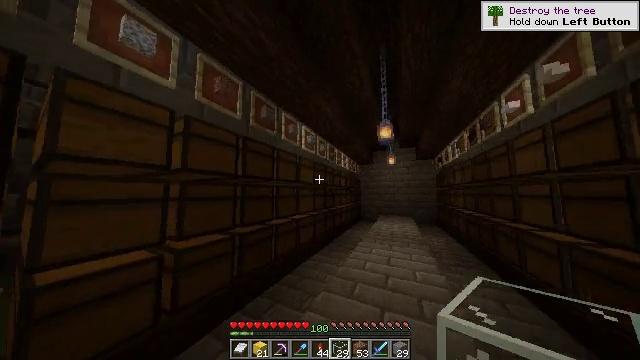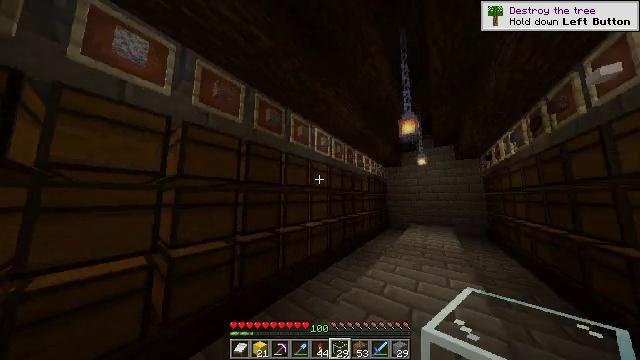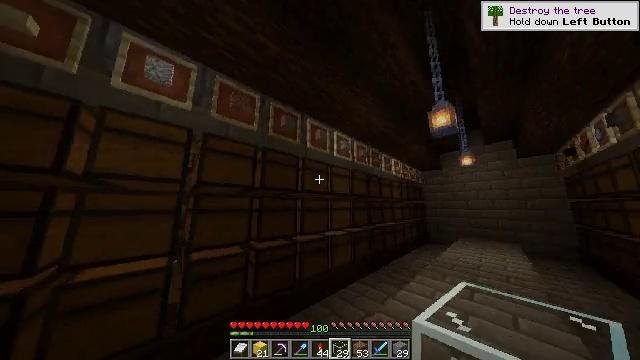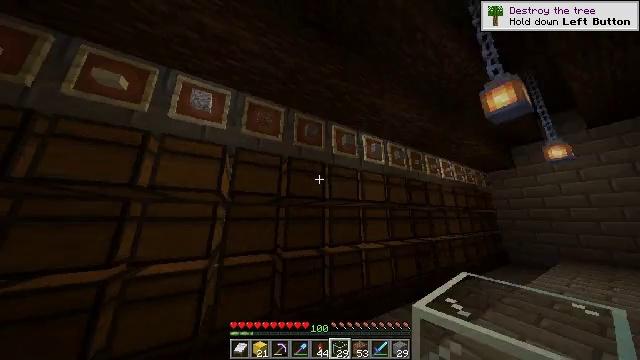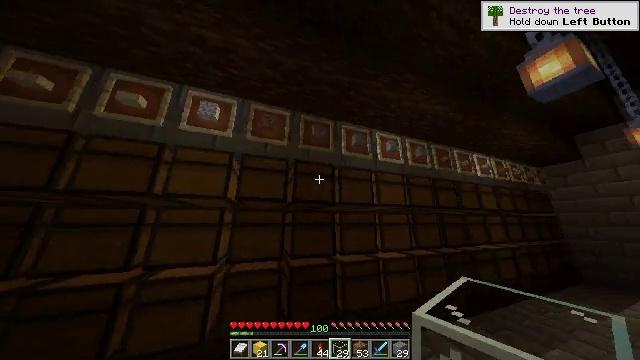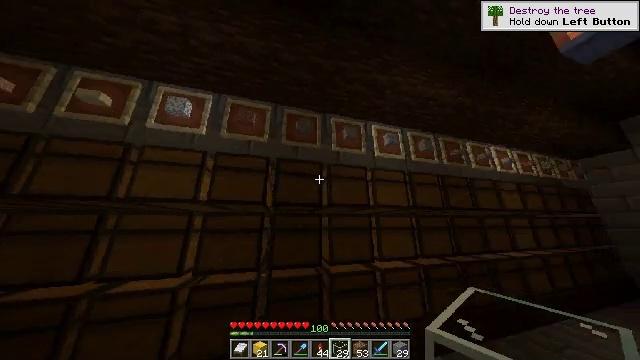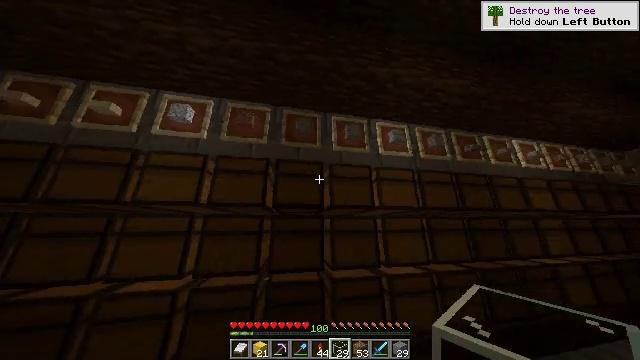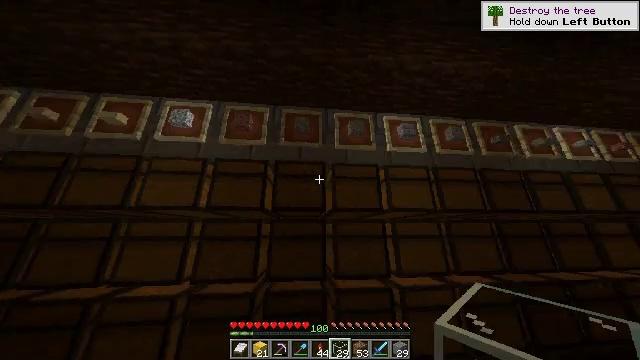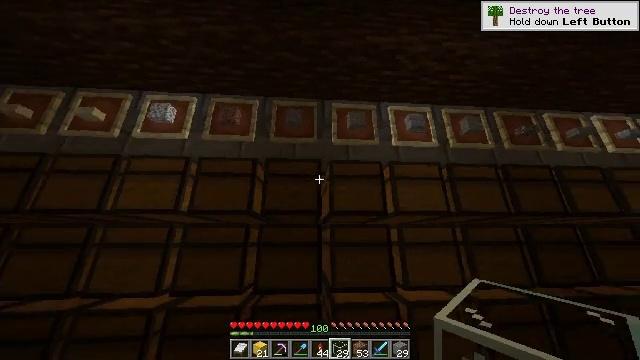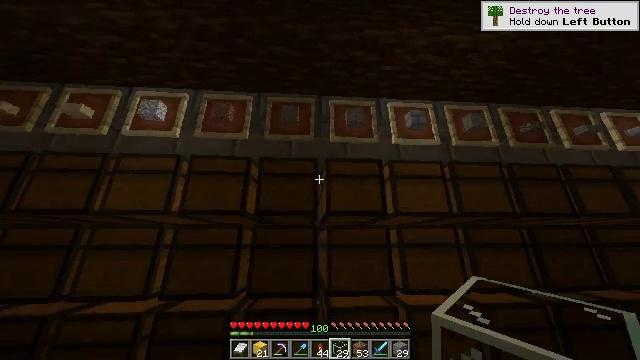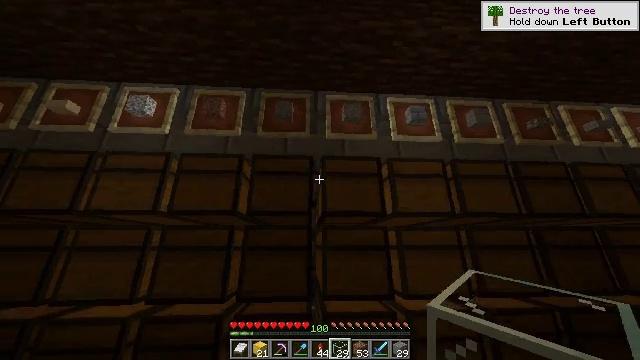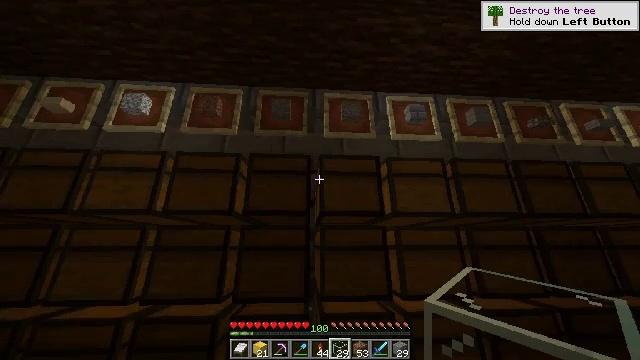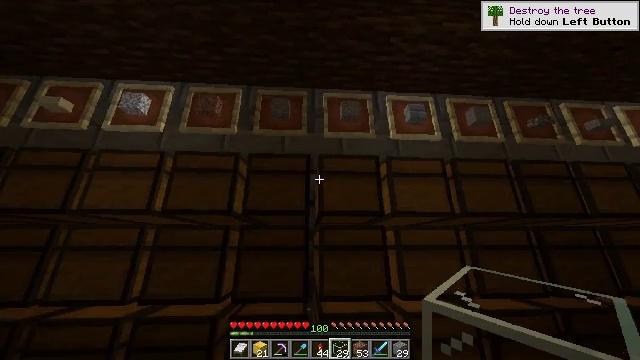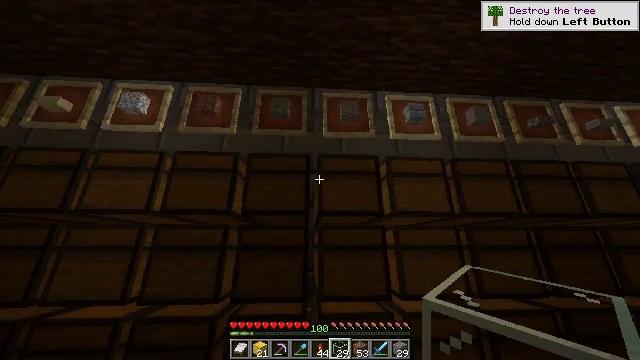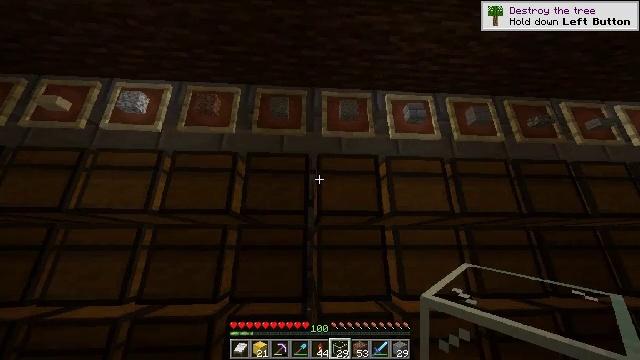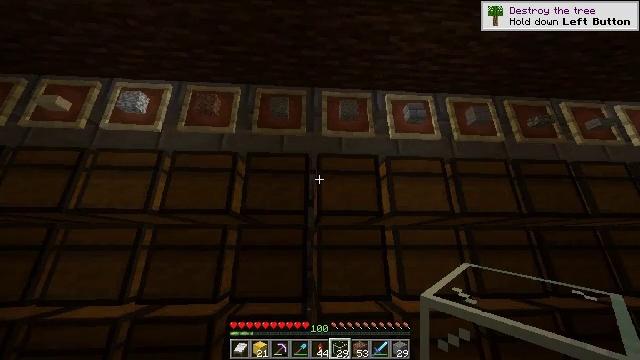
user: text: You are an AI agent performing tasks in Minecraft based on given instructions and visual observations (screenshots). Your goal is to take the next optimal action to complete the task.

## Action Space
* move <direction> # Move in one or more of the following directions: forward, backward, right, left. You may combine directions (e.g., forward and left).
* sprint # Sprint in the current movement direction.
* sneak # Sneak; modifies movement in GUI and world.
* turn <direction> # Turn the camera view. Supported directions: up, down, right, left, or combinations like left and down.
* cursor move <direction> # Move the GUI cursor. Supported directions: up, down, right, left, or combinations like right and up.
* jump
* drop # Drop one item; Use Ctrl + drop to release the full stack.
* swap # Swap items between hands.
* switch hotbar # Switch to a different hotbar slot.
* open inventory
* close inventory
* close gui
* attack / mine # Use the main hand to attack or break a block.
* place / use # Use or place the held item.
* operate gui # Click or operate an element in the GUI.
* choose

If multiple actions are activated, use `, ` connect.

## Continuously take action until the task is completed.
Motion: motion action
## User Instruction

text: Convert andesite blocks into polished andesite at the crafting table.
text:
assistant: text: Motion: move forward and move right, turn left and up
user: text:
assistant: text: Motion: move forward and move right, turn left and up
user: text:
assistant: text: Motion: move forward and move right, turn left and up
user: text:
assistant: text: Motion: move forward and move right, turn left and up
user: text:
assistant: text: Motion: move forward and move right, turn left
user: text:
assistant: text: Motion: move right, turn left
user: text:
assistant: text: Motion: turn left
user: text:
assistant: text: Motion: turn left
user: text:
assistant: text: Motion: no_op
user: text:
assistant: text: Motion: no_op
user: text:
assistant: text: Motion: no_op
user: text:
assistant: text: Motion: no_op
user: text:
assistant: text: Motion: no_op
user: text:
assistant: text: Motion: no_op
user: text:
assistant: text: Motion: no_op
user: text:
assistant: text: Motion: no_op
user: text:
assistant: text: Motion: no_op
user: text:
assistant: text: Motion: no_op
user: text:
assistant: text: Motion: no_op
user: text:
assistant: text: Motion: no_op
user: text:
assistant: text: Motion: no_op
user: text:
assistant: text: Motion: no_op
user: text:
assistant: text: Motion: no_op
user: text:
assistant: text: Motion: no_op
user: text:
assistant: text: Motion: no_op
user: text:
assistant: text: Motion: no_op
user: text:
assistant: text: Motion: no_op
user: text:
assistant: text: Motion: no_op
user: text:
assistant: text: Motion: no_op
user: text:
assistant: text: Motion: no_op